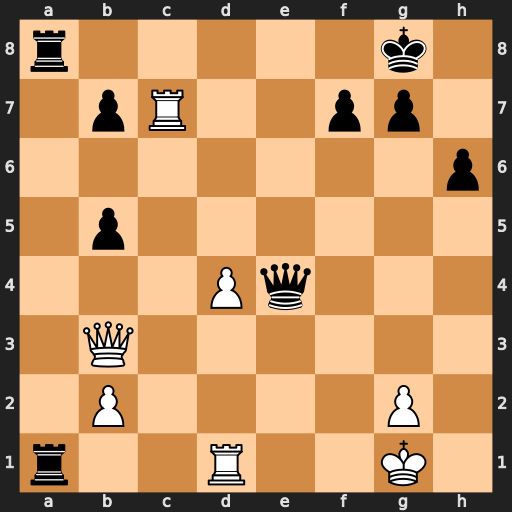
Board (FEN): r5k1/1pR2pp1/7p/1p6/3Pq3/1Q6/1P4P1/r2R2K1
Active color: w
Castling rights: -
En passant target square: -
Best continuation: Qxf7+ Kh8 Qxg7#